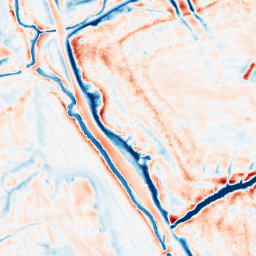
Category: edge_preserving
Decomposition family: bilateral
Decomposition parameters: d: 21
sigma_color: 100
sigma_space: 25
Upsampling method: quartic
Upsampling parameters: scale: 8
Upsampling scale: 8